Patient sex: M
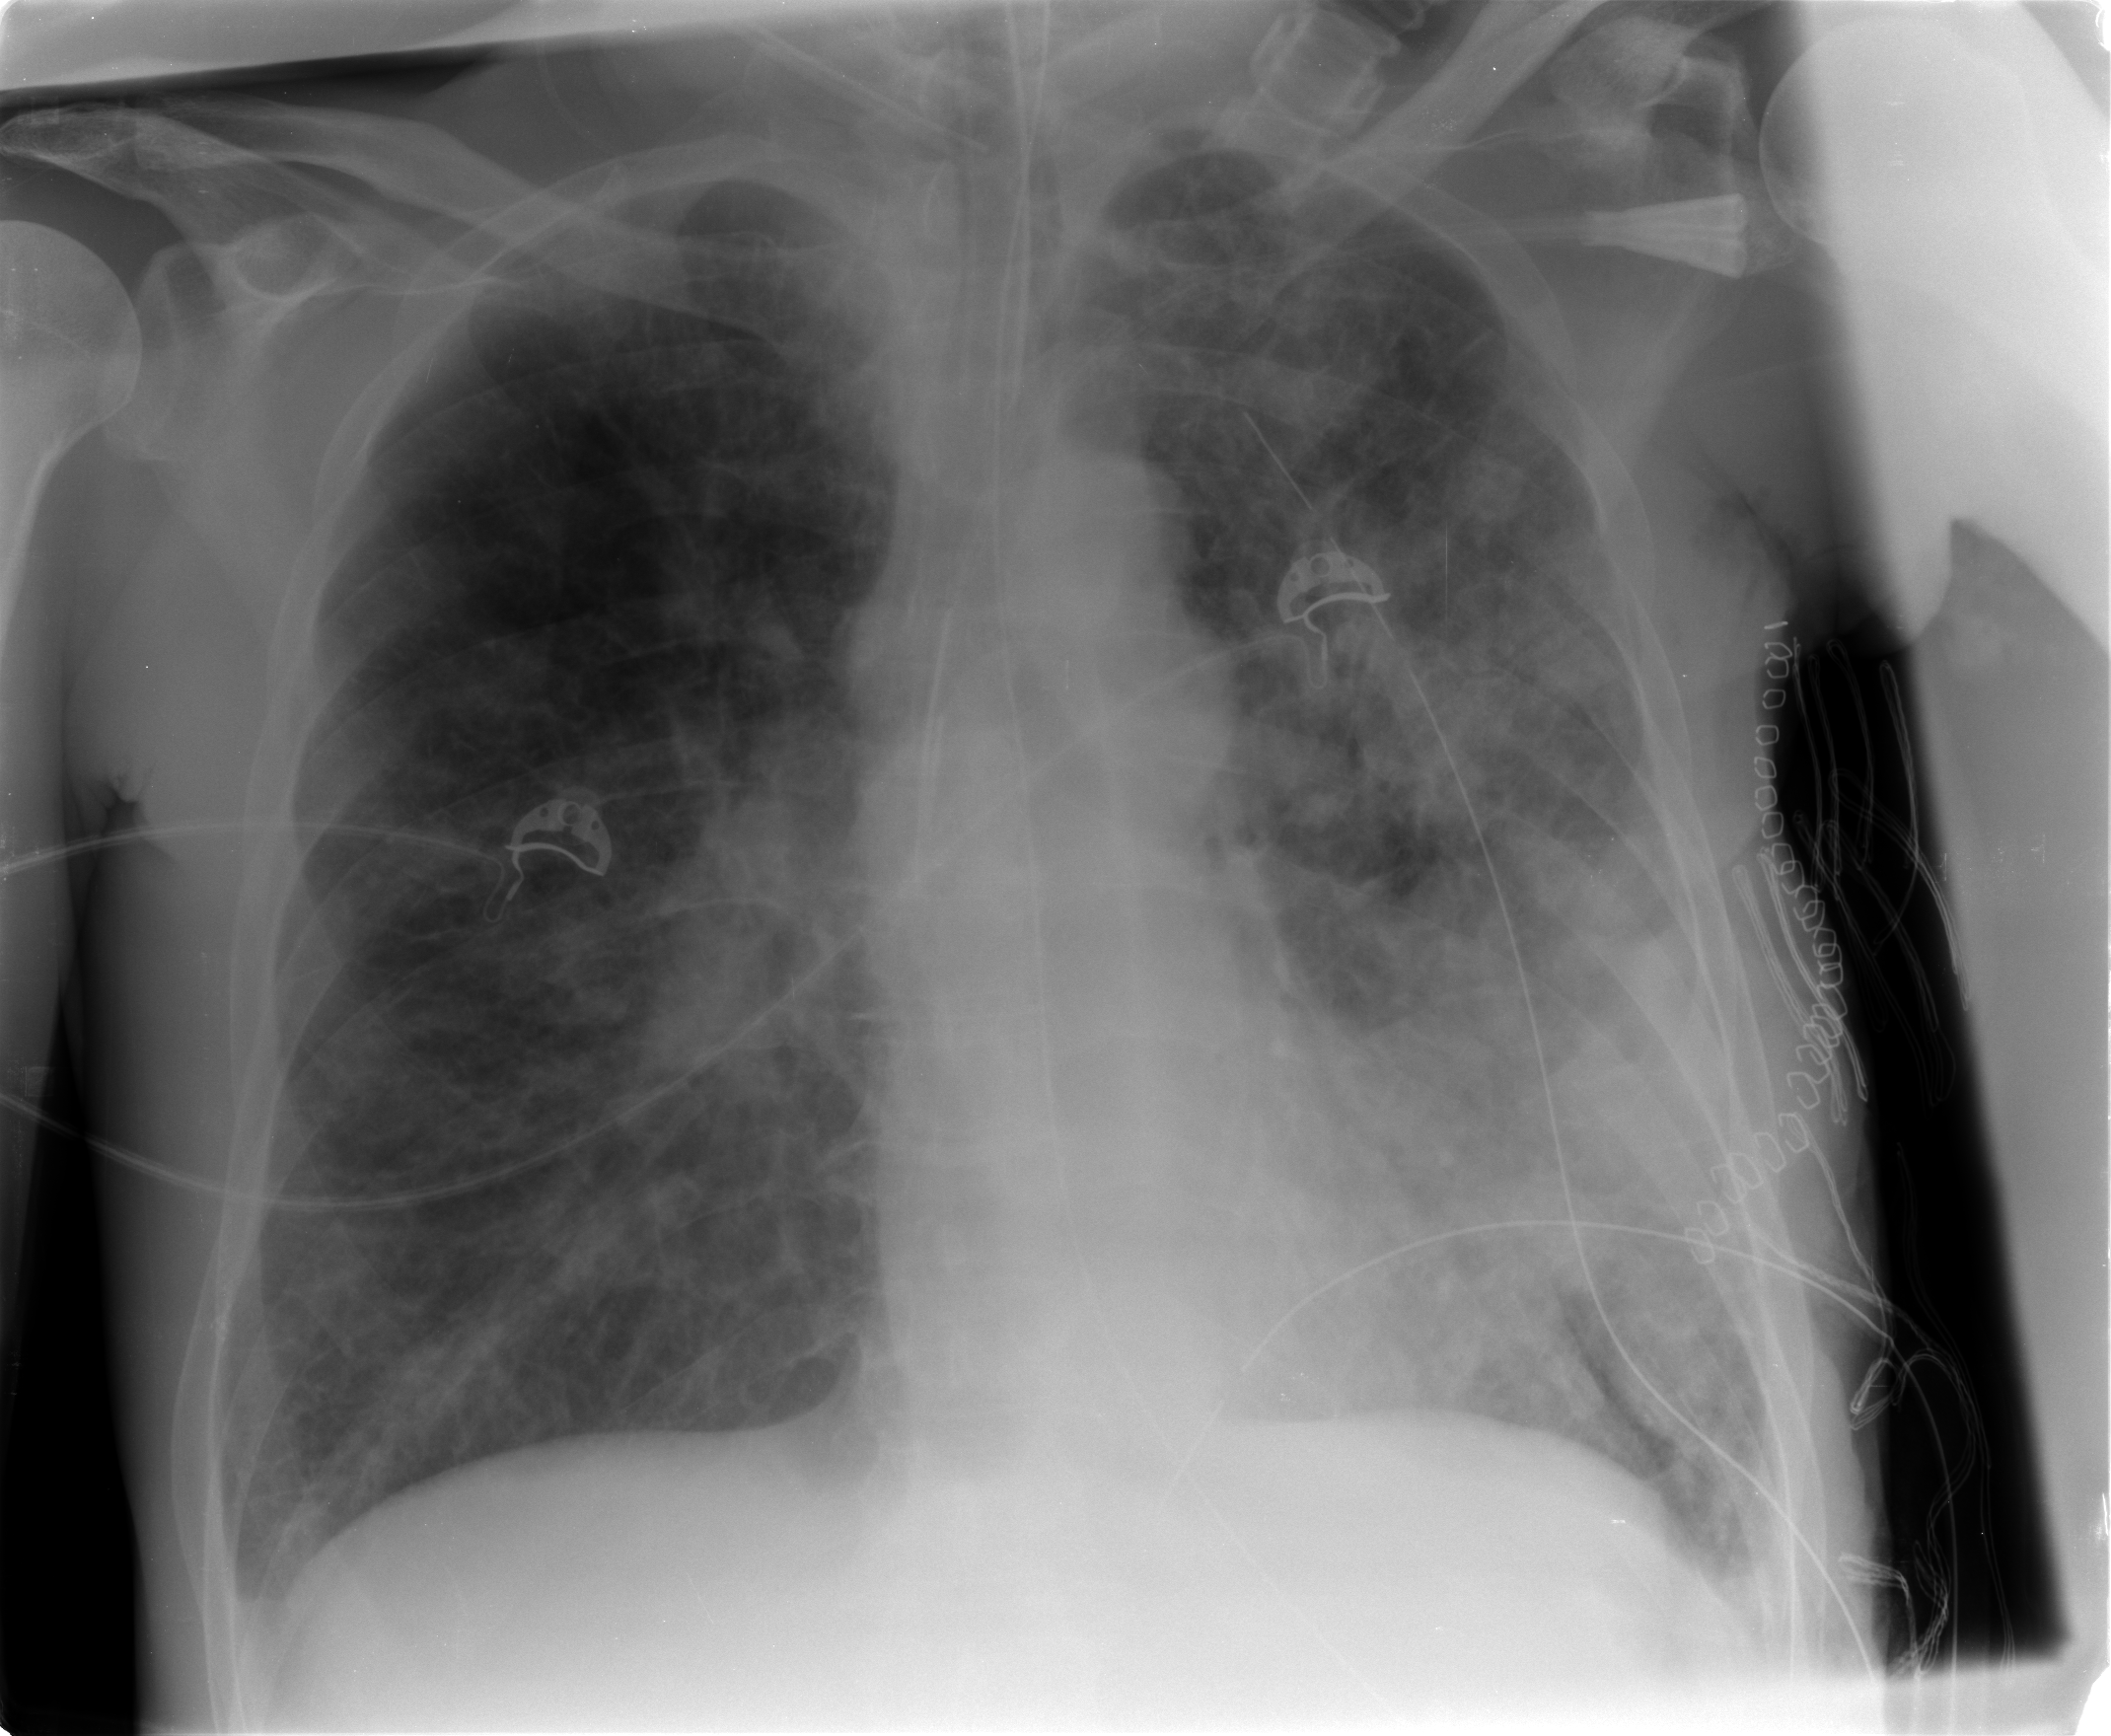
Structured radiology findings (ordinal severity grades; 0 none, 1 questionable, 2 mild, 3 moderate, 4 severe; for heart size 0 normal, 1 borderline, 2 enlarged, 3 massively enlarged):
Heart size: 0
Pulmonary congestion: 2
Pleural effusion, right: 2
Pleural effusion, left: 2
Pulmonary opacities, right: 2
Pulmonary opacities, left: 3
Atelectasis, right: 2
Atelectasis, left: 3